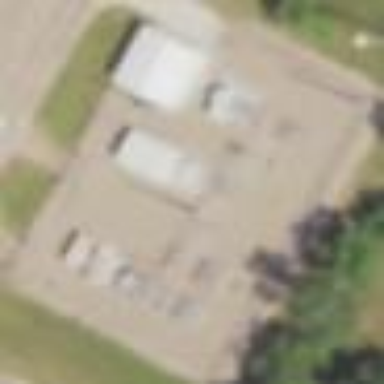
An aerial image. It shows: Power substation.